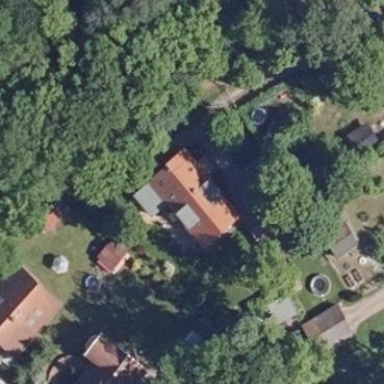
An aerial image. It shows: Simple house.